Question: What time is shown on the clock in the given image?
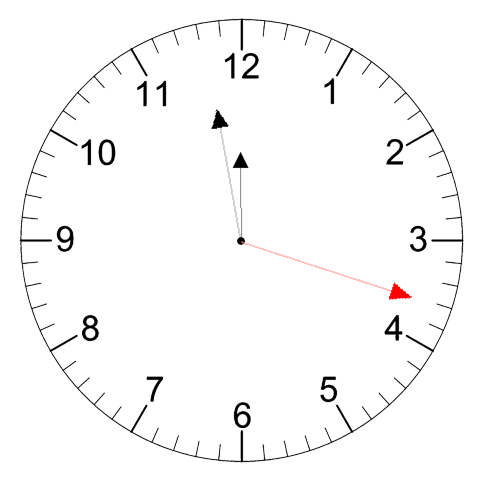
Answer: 11:58:18